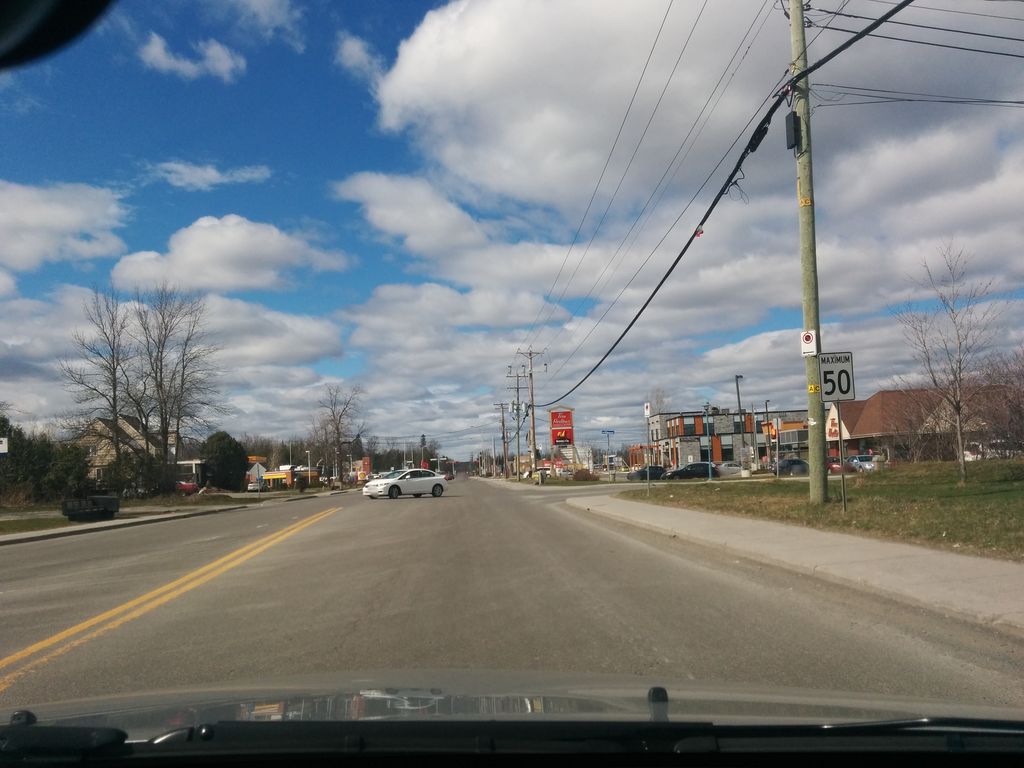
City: ottawa-gatineau